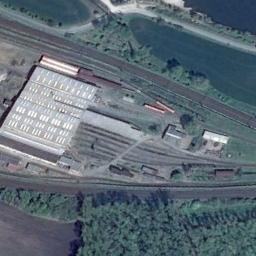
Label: railway_station